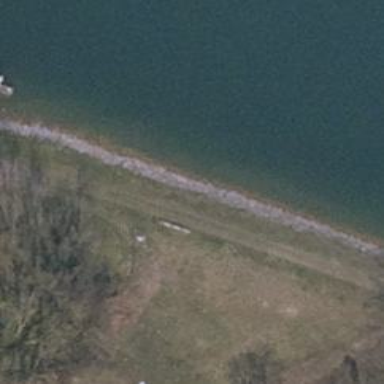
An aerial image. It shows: Grass track with embankment. The track has grade 5 tracktype.